Question: I was trying to find the way in the docs, but I couldn't. In Vue JS, I have this 'data' structure:
'''
recipes: [
{
name: string,
ingredients: [array],
link: string
}
]
'''
I can make a 'v-for' and get my app to show the name, the link and the ingredients. However, I cannot find the way to loop through the ingredients array and make it show like a list.
This is how it looks like now:

And I want it to be like:
- - -
So, basically I need to know how to ask for an iteration of items in an array within an object.
This is my component's code:
'''
<!-- This creates a card per recipe -->
<template >
<div v-if="cardView" class="recipes container section">
<div class="row">
<div v-for="recipe in recipes" class="col s12 m6">
<div class="card blue-grey darken-1">
<div class="card-content white-text">
<h1 class="card-title">{{recipe.name}}</h1>
<h2>Ingredients</h2>
<ul>
<li v-for="(recipe,index) in recipes" :key="index">{{recipe.ingredients}}</li>
</ul>
<ul>
<li v-for="recipe in recipes">{{recipe.meals}}</li>
</ul>
</div>
<div class="card-action">
<a href="#">Full Recipe</a>
<a href="#">Add to Week Menu</a>
</div>
</div>
</div>
</div>
</div>
</template>
<script>
import { db } from "@/firebase/config";
export default {
name: "RecipesCards",
data() {
return {
recipes: []
};
},
methods: {},
created() {
db.collection("Recipes")
.get()
.then(snapshot => {
snapshot.forEach(doc => {
let recipe = doc.data();
recipe.id = doc.id;
this.recipes.push(recipe);
console.log(this.recipes);
});
});
},
props: ["cardView"]
};
</script>
'''
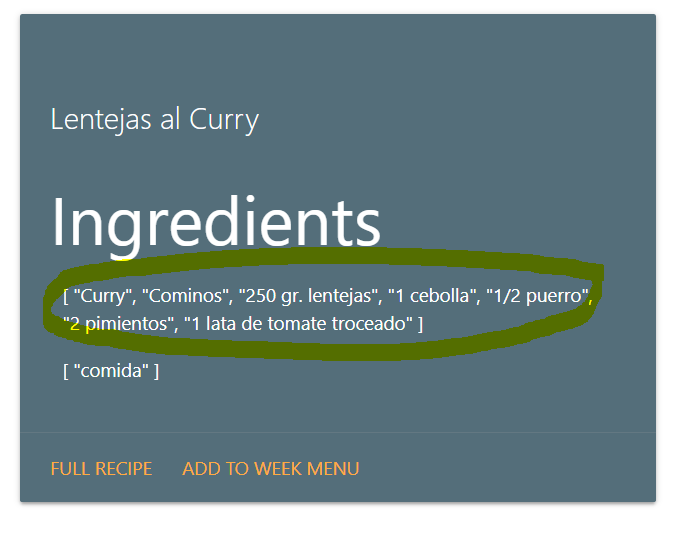
Answer: Makes sense, cause you're itterating over the same array and returning ingredients values, and value of each object is an array.
Since your list is inside recipes loop, you may iterate over the array of each object of that array, so your v-for of a list should look like this
'''
<li v-for="(ingredient, index) in recipe.ingredients" :key="index">
{{ingredient}}</li>
'''
Another approach - make component for each card and return ingredients as an array through computed properties.